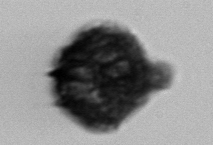
Label: Gonyaulax